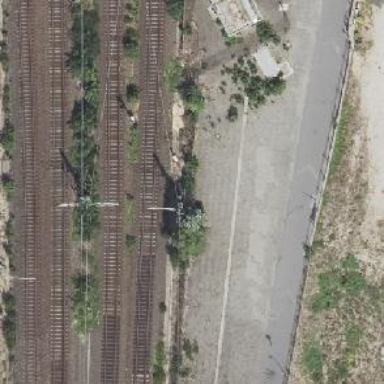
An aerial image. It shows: Catenary mast for power lines.